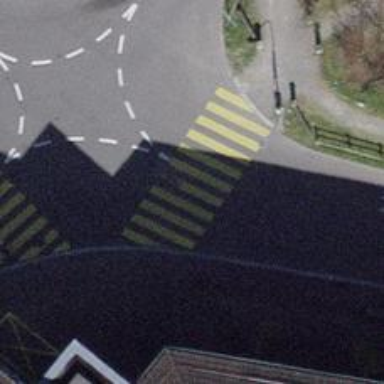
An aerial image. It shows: Zebra crossing on footway.